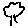
Label: tree